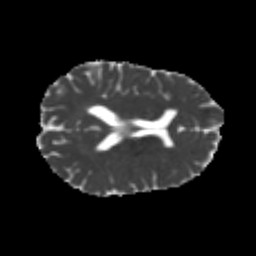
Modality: MD
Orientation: axial
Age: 23
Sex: male
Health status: healthy
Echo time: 0.074 s